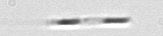
Label: Leptocylindrus